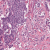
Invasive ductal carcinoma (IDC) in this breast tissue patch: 1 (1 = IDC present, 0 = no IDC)